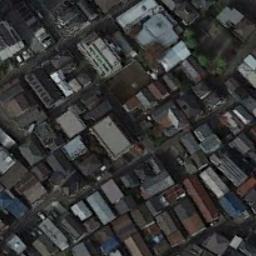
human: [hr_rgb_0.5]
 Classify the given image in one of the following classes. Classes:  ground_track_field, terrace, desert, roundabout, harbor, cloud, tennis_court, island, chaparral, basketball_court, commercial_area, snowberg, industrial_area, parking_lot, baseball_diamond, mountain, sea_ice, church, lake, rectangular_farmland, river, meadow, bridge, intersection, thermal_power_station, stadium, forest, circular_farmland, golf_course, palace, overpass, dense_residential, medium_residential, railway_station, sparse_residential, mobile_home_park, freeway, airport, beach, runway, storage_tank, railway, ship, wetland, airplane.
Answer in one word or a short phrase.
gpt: dense_residential